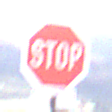
Verkehrszeichen: Stop
Zusatzzeichen unten: VerlaufVorfahrtsstrasse4
Umgebung: Outdoor, Nature
Tageszeit: MorningAfternoon
Wetter: PartlyCloudy
Licht: Natural
Jahreszeit: NotSpecified
Kontrast: HighContrast